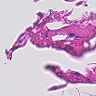
Metastatic tissue present: no